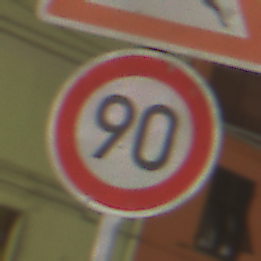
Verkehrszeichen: Geschwindigkeit90
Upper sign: WildwechselRechts
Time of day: Night
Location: Outdoor (Urban)
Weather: PartlyCloudy
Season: NotSpecified
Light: Artificial